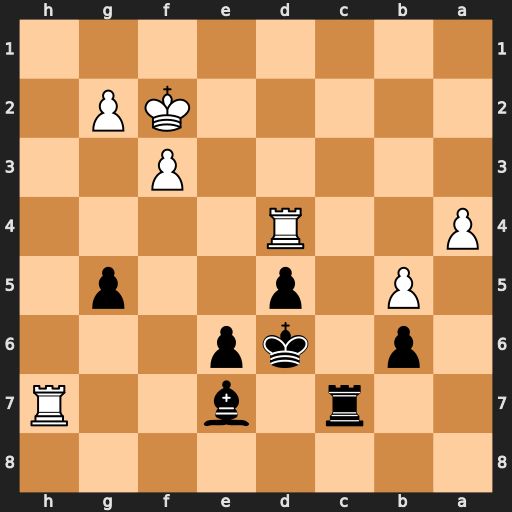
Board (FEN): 8/2r1b2R/1p1kp3/1P1p2p1/P2R4/5P2/5KP1/8
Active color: b
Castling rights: -
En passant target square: -
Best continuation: Bf6 Rxd5+ exd5